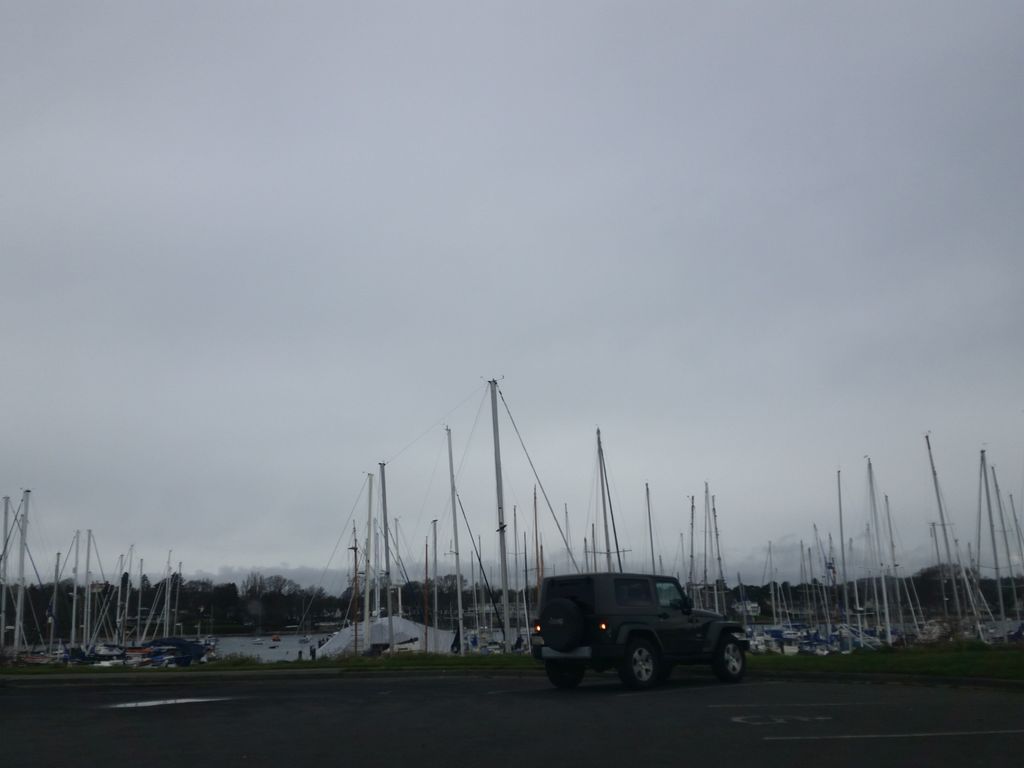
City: victoria